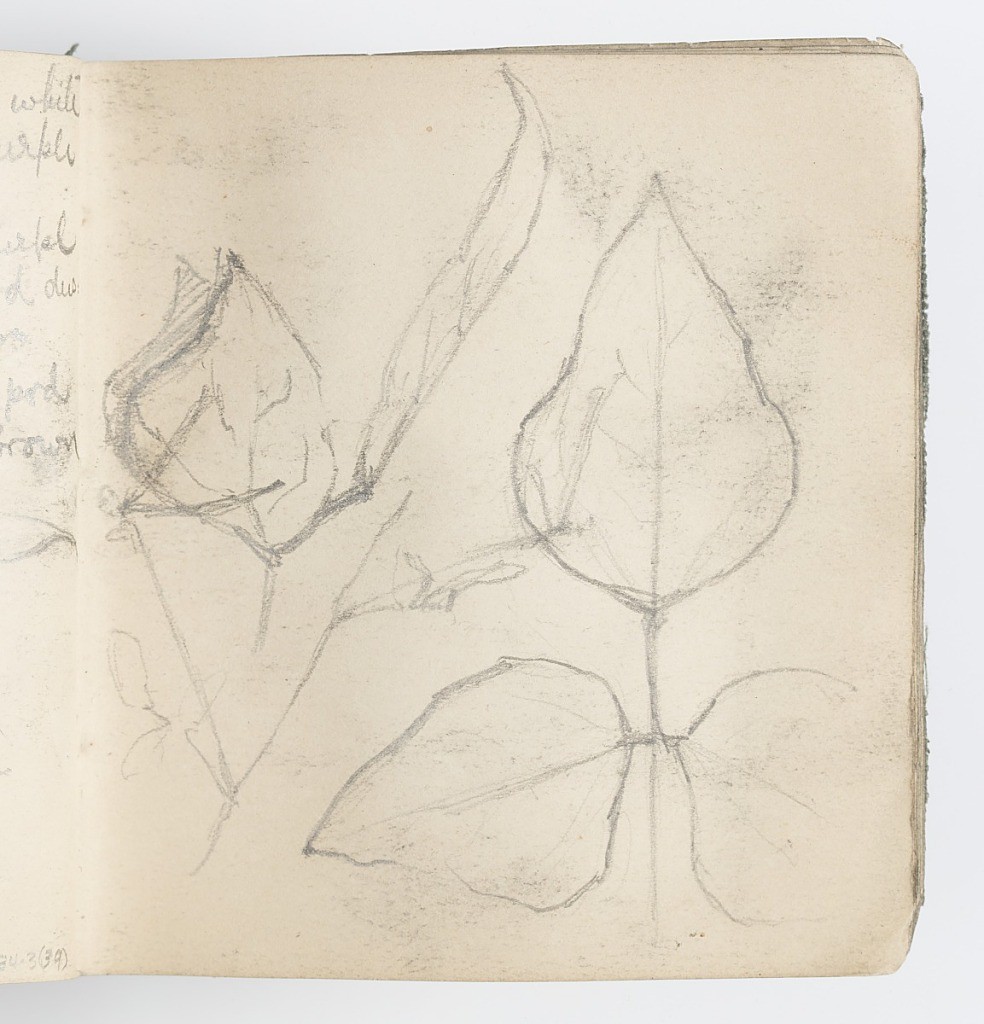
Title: Sketchbook Page: Study of Leaves
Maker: Kenyon Cox, American, 1856–1919
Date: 1874
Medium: Graphite on paper
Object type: Sketchbook folio
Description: Sketch of a group of three leaves attached to a single stem, right; left, sketches of leaves.